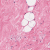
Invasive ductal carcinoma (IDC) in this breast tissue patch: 0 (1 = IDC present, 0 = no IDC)